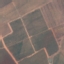
Land use / land cover class: PermanentCrop